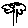
Label: tree